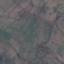
Land use / land cover class: HerbaceousVegetation